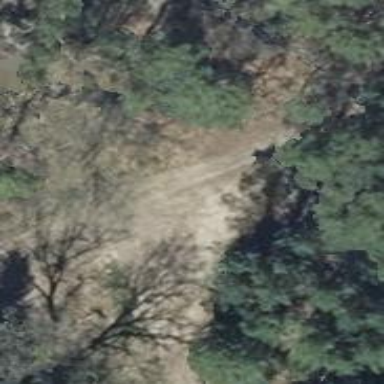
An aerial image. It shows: Sandy track road with grade 4 track type.